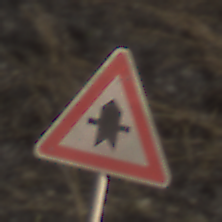
Verkehrszeichen: Vorfahrt
Umgebung: Outdoor, Nature
Tageszeit: Midday
Wetter: Clear
Licht: Natural
Jahreszeit: NotSpecified
Kontrast: HighContrast